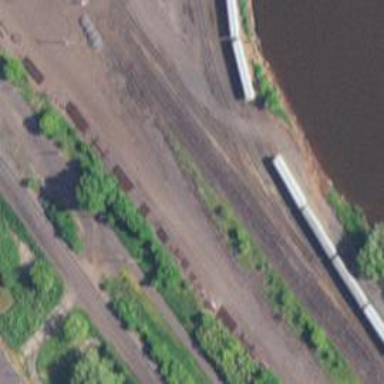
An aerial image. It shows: Disused railway spur service.